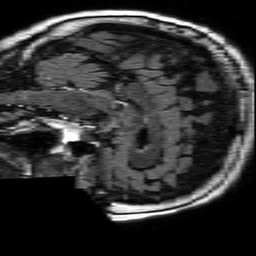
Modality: FLAIR
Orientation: sagittal
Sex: female
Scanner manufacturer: philips
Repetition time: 11 s
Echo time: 0.125 s